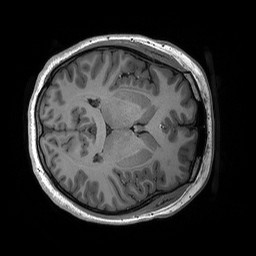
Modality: T1w
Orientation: axial
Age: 23
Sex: female
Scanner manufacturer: siemens
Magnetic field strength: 3 T
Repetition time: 2.53 s
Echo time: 0.00227 s